Field crop: maize
Growth stage: 2
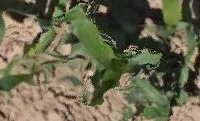
Species: maize